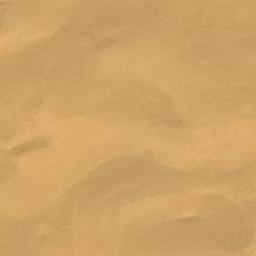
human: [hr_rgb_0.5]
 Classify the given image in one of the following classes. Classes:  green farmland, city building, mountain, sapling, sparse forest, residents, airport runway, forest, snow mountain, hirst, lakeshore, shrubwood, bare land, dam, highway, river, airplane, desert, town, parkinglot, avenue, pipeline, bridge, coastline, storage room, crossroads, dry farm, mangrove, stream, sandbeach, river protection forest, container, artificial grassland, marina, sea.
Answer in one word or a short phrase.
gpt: desert